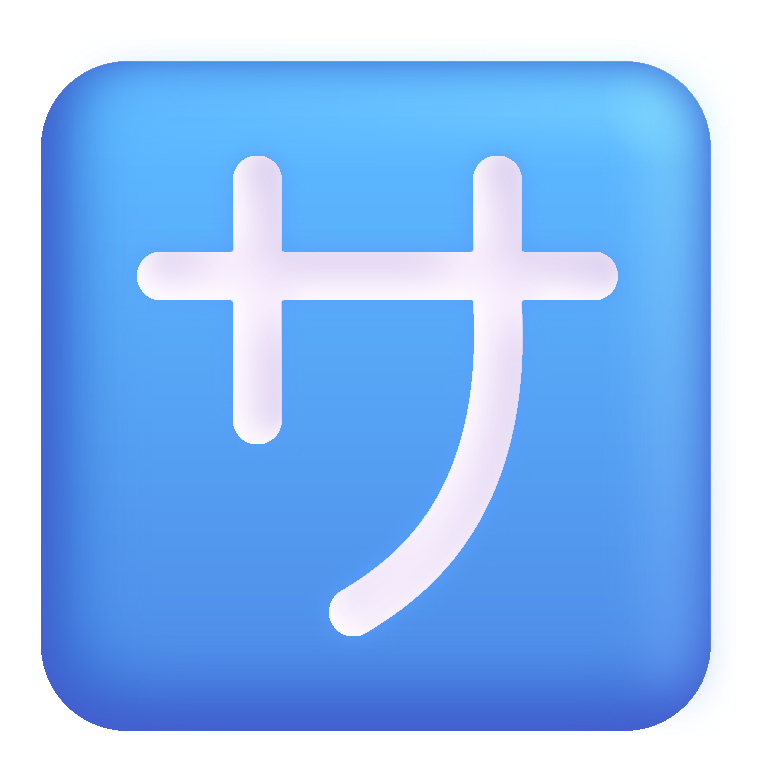
japanese service charge button color